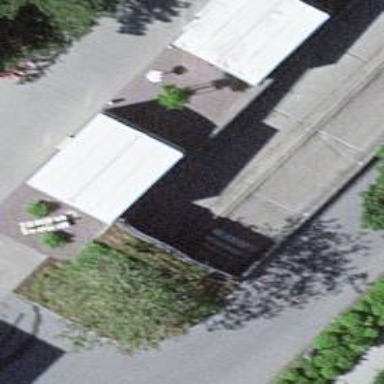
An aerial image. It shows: Parking entrance.